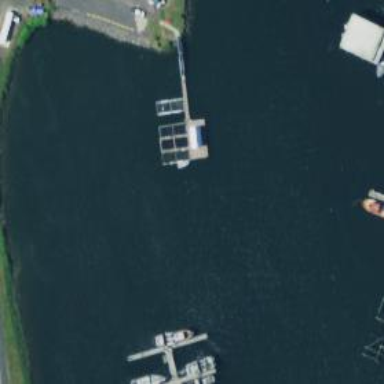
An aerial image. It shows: Man-made pier.